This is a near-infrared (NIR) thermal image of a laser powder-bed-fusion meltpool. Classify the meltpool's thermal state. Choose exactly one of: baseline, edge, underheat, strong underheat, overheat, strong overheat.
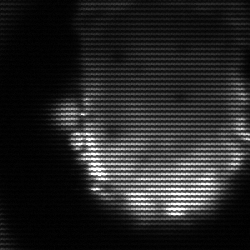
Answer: baseline